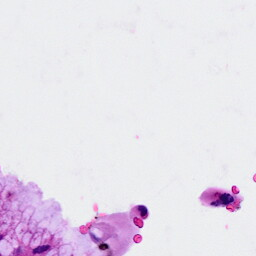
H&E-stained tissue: Cervix